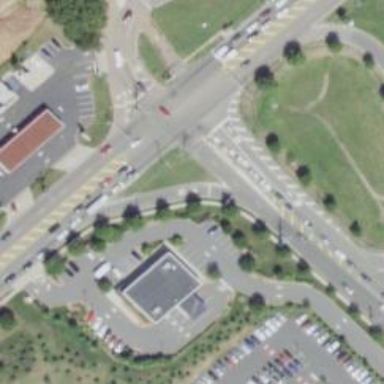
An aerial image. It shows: Secondary link road with asphalt surface.